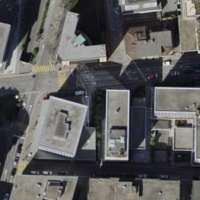
EUNIS habitat code: 54
Species observed at this site:
Oxalis corniculata